Aerial crown-view tile of a tropical tree (Barro Colorado Island, Panama), acquired 20240611:
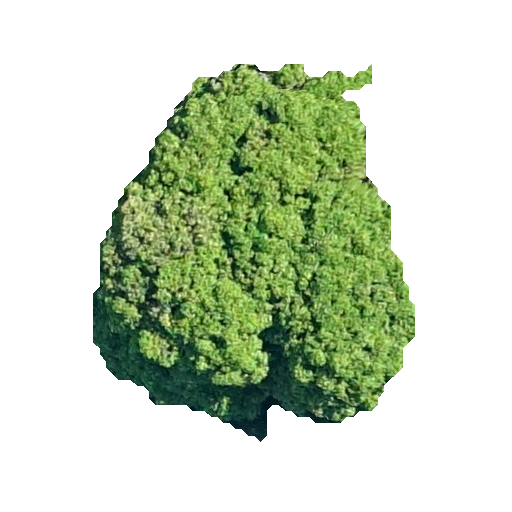
Species: Prioria copaifera
GBIF accepted scientific name: Prioria copaifera
Crown area: 137.173 m²